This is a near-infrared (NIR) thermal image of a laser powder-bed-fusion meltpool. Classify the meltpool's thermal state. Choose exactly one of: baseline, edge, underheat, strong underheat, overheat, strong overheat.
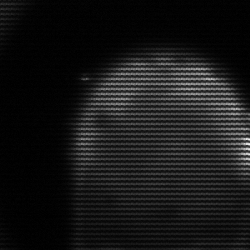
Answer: edge